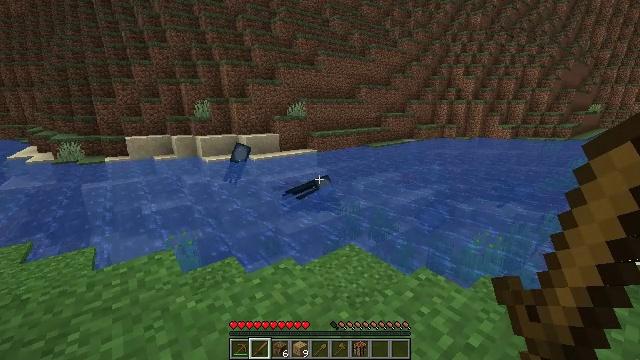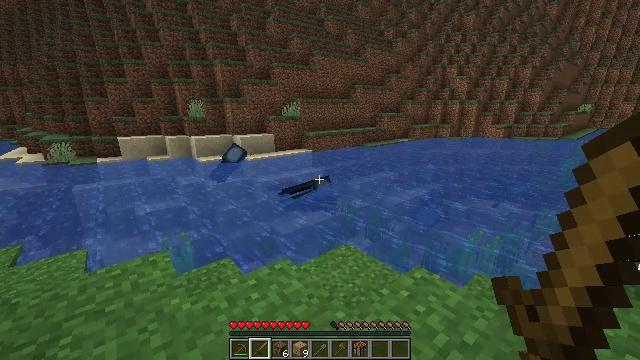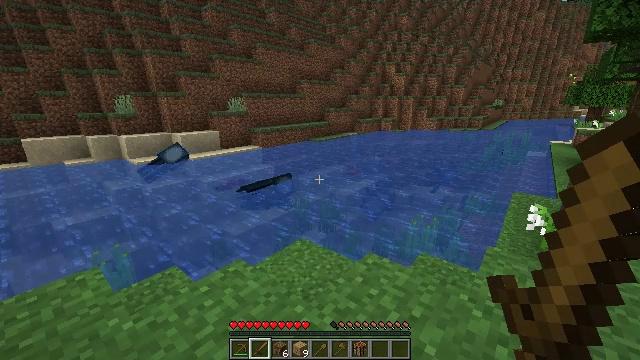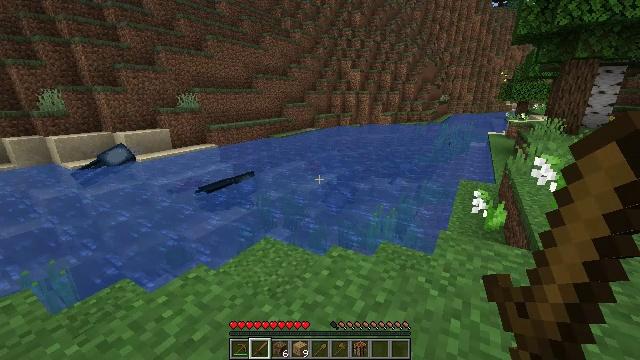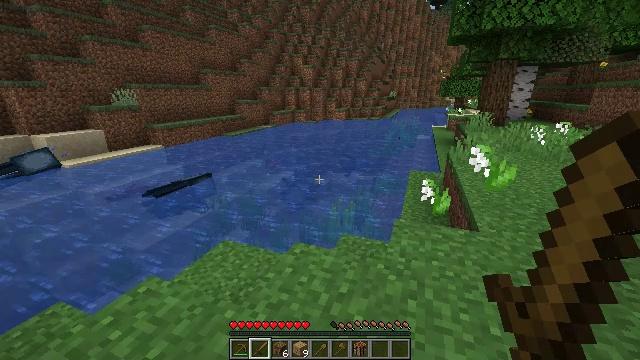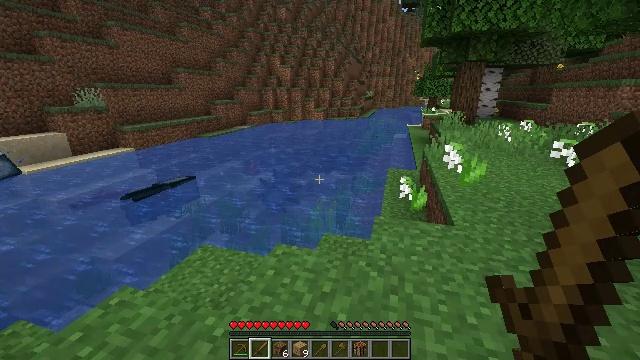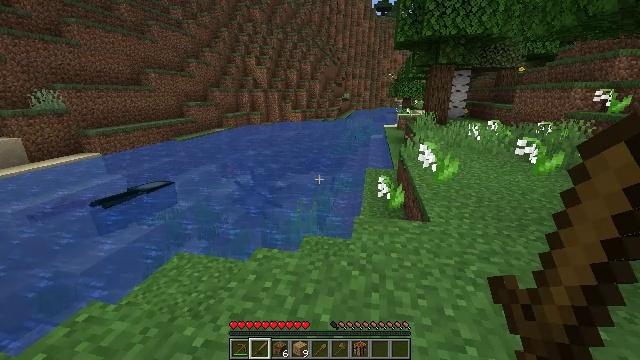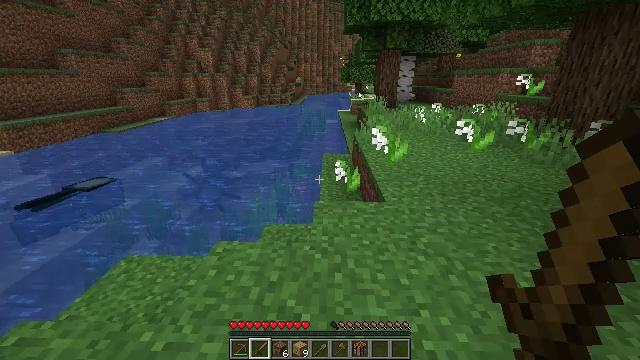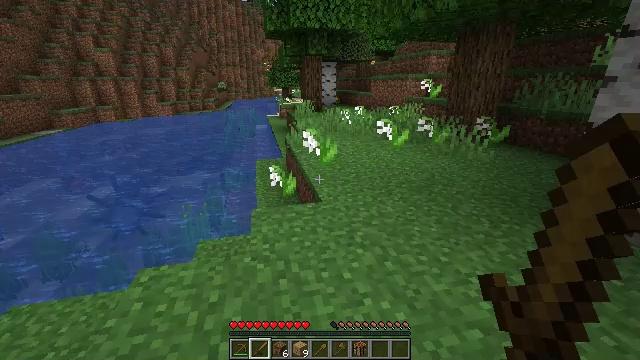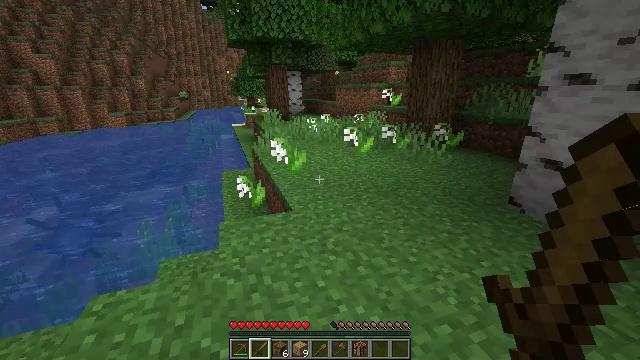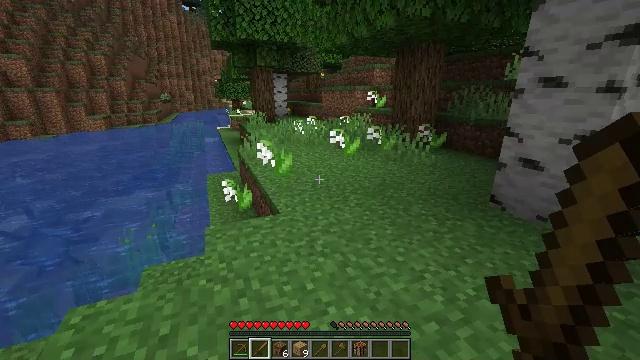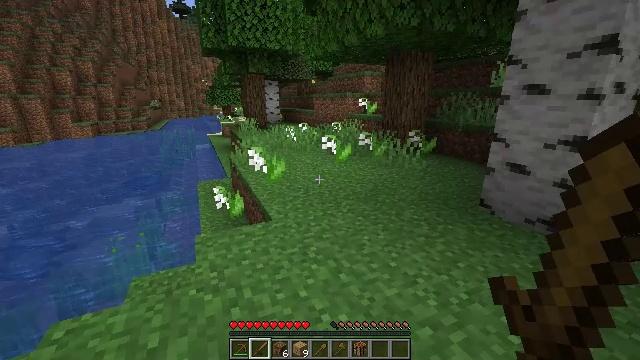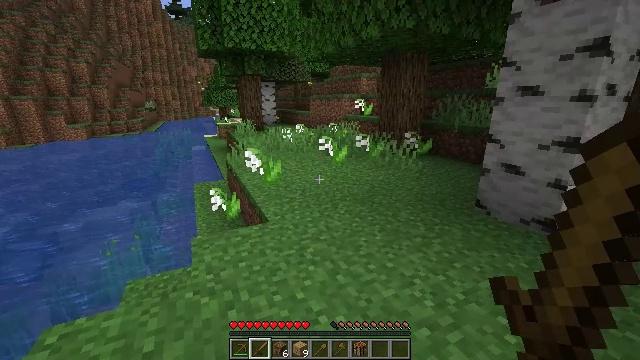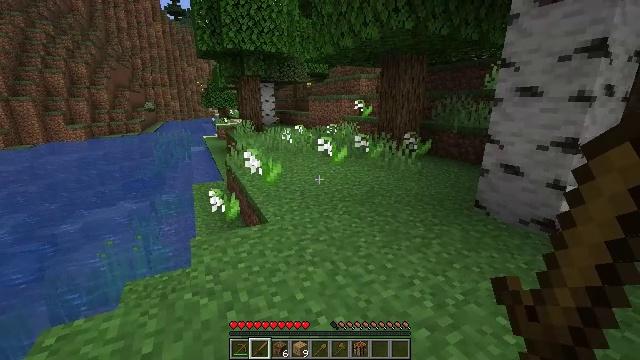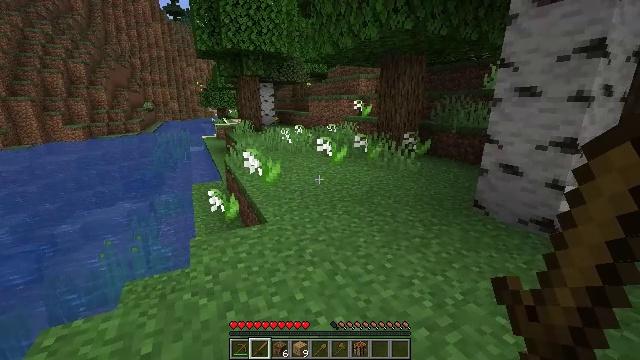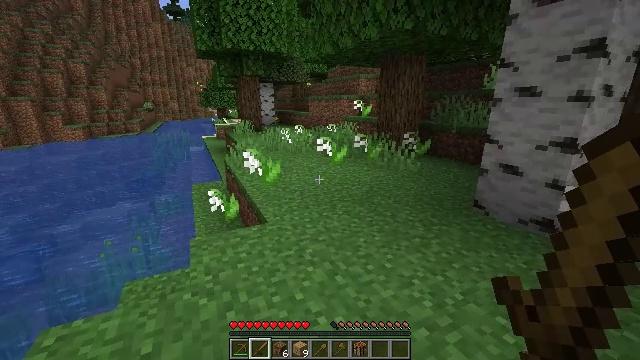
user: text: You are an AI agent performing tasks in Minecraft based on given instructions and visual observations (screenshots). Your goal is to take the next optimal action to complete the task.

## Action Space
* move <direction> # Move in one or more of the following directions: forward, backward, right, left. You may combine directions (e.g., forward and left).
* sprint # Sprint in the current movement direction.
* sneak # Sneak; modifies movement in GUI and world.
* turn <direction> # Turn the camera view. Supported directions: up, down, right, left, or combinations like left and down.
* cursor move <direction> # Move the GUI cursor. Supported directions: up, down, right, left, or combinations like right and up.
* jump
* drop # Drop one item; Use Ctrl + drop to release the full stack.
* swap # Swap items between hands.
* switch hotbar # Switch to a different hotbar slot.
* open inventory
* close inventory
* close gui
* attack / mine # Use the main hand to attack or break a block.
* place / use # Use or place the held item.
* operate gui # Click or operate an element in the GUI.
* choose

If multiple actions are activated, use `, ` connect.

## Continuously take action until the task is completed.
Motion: motion action
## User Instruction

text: Mine dirt from the ground.
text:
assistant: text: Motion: turn right
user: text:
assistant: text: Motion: turn right and down
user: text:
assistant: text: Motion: turn right
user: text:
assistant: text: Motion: turn right
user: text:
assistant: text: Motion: turn right
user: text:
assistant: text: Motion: turn right
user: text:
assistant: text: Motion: turn right and down
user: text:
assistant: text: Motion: turn right
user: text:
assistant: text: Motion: turn right and up
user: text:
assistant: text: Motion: turn right
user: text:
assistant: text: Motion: turn right and up
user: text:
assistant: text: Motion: no_op
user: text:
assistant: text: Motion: no_op
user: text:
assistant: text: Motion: no_op
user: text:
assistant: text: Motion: no_op
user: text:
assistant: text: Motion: no_op
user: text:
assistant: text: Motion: move forward, sprint
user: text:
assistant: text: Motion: move forward, sprint
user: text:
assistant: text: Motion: move forward, sprint
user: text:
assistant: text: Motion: move forward, sprint
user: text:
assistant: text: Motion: move forward, sprint
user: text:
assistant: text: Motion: move forward, sprint
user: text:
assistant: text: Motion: move forward, sprint
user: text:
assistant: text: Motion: move forward, sprint
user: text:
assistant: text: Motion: move forward, sprint
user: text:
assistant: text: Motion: move forward, sprint
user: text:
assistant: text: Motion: move forward, sprint
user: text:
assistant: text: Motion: move forward, sprint
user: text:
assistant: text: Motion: move forward, sprint
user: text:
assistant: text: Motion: move forward, sprint